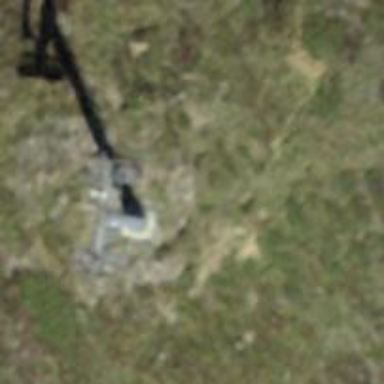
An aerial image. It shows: Pylon used for aerialway.